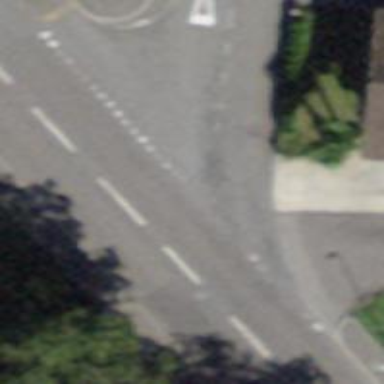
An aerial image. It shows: Road with "give way" sign.